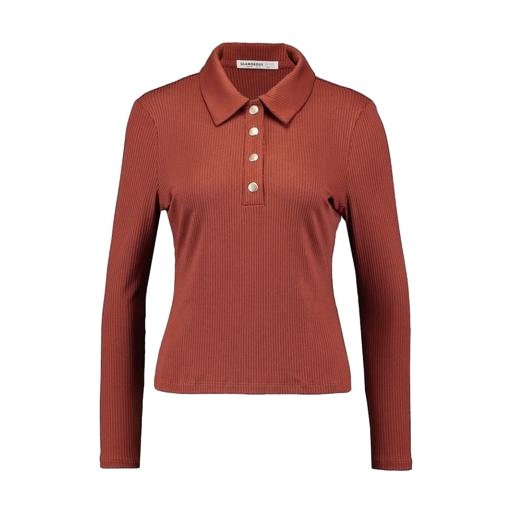
skinny-fit polo shirt, skinny-fit stretch polo shirt, red skinny-fit stretch polo shirt, white background